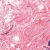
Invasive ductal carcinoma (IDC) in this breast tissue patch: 0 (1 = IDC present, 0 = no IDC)